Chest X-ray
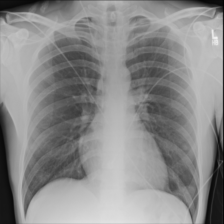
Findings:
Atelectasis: negative
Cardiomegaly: positive
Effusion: negative
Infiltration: negative
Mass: negative
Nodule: positive
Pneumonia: negative
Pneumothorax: negative
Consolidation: negative
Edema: negative
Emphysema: negative
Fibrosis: negative
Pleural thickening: negative
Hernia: negative